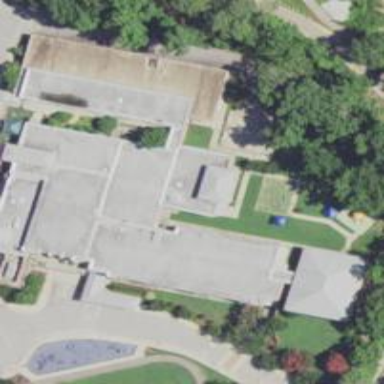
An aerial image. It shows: School.